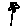
Label: flower